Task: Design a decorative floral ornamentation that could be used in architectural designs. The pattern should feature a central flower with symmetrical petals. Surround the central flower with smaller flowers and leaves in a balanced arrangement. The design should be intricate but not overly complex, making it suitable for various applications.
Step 915:
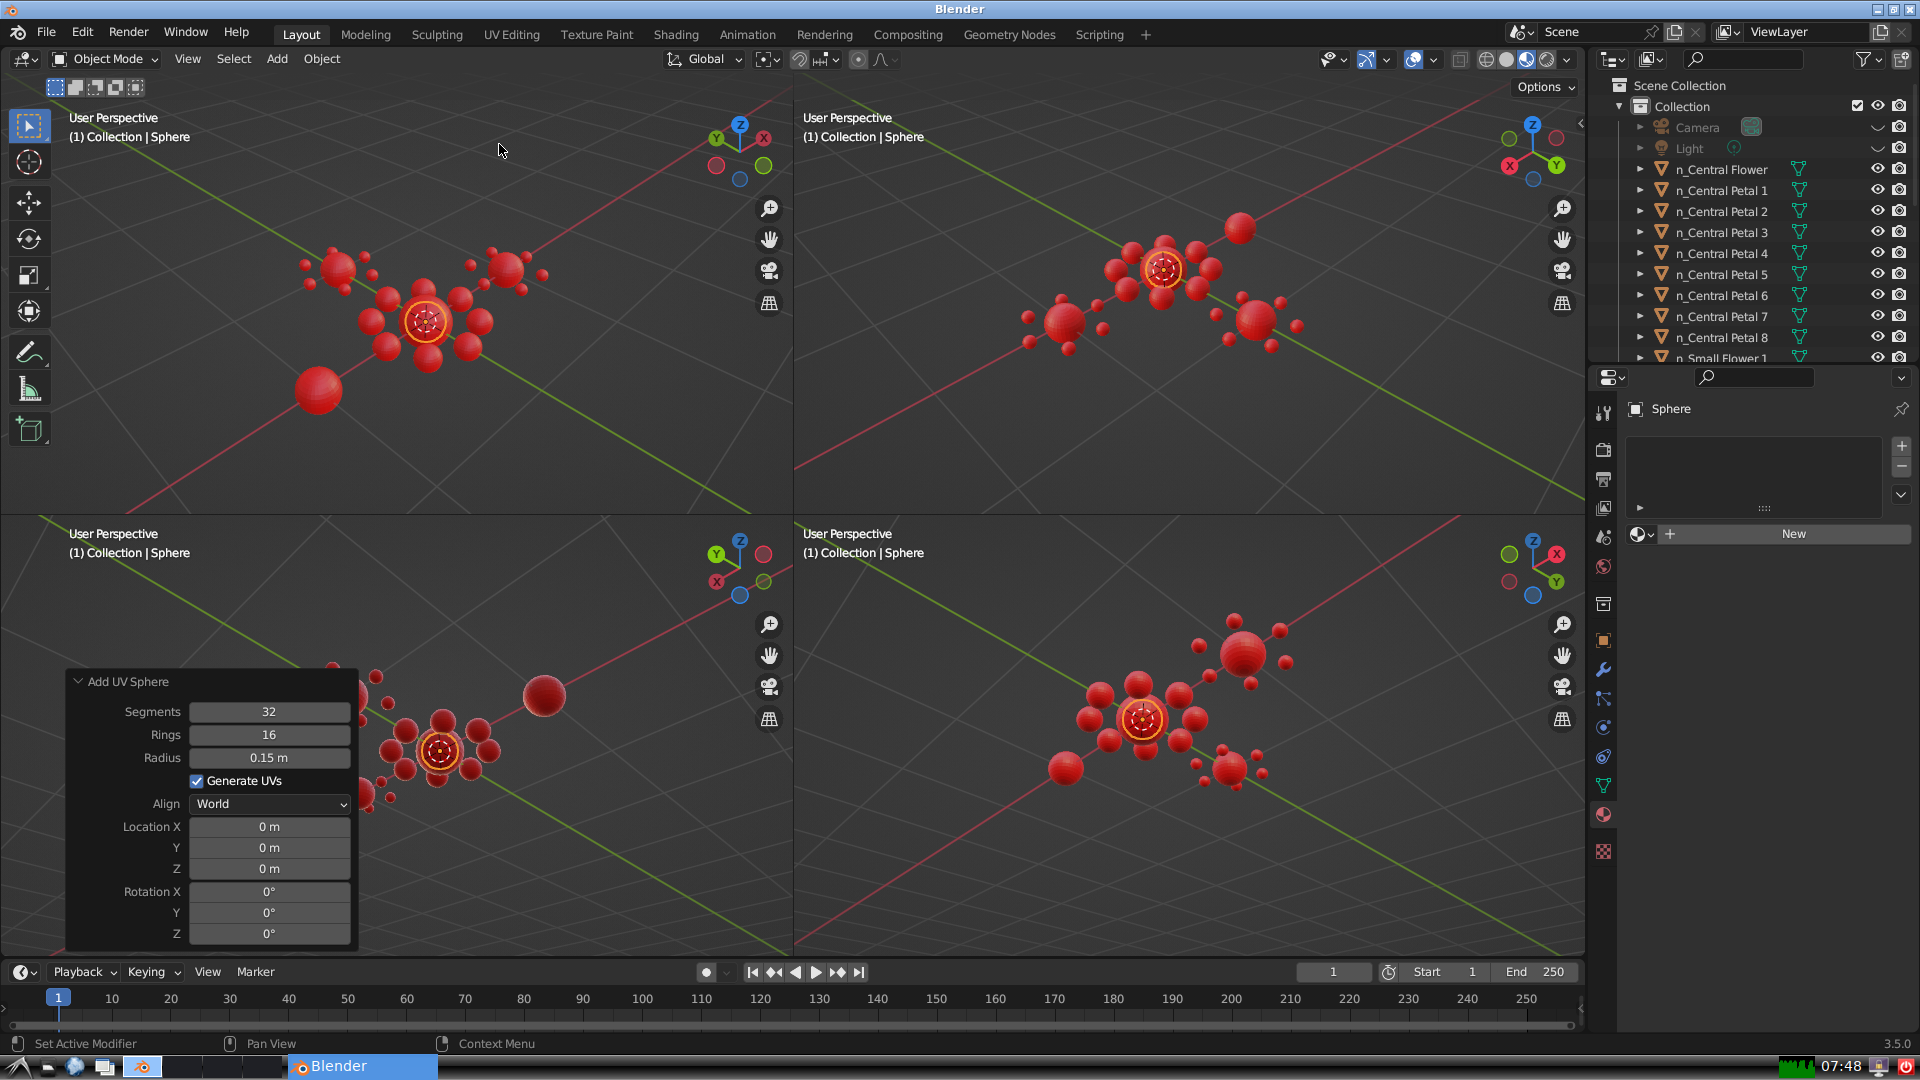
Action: {"mouse_move": [270, 758]}